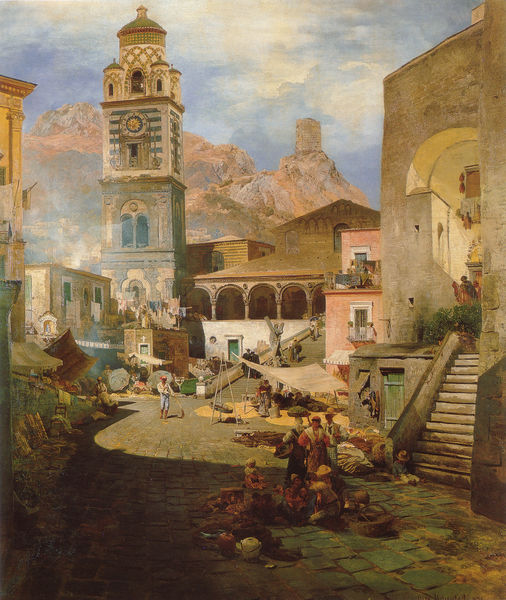
Titel: Marktplatz von Amalfi
Künstler: Oswald Achenbach
Standort: Berlin
Institution: Alte Nationalgalerie
Schlagwörter: berg, blau, dunkel, felsen, gestein, gruppe, himmel, mann, schatten, weiß, wolken, frauen, grün, kirchturm, landschaft, menschen, ocker, stadt, fenster, frau, grau, hell, holz, hut, kleid, licht, männer, strasse, säulen, tür, türkis, dach, gebäude, haus, rot, schloss, tiere, weg, wolke, beige, architektur, stein, steine, öl, häuser, natur, kirche, rauch, sonne, händler, kind, personen, pflanzen, brunnen, kinder, turm, sommer, bogen, italien, ort, pflaster, vedute, körbe, berge, fels, gebirge, gipfel, dorf, giebel, mauer, dunst, tag, läden, markt, platz, kuppel, ölgemälde, dampf, staffage, treppe, uhr, korb, stufen, junge, tor, bergdorf, eingang, fugen, gang, arkade, ruine, verkauf, burg, glockenturm, zwiebelturm, dom, pflasterstein, plastersteine, stand, arkaden, mauern, marktplatz, plfanzen, arkadien, laubengang, details, zelt, campanile, markise, ware, flachdach, zeltdach, satteldach, bogenfenster, piazza, scharf, detailreich, pfalster, uht, #stufen, sehr scharf